Interaction volume radius: 5 \u00c5
Interaction volume height: 10 \u00c5
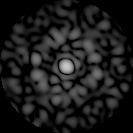
Disorder parameter: 0.8042